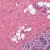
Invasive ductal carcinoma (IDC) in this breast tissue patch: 0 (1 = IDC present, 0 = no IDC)